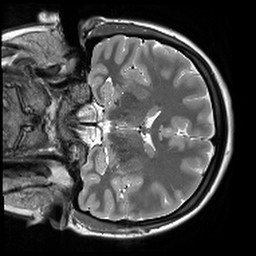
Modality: T2starw
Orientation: coronal
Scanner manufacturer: siemens
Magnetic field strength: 3 T
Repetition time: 9.86 s
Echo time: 0.05 s